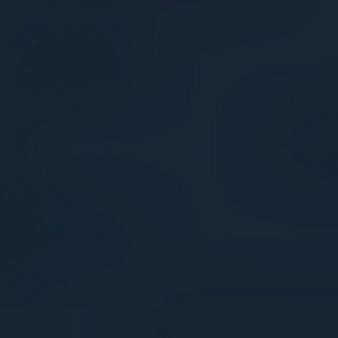
Label: other